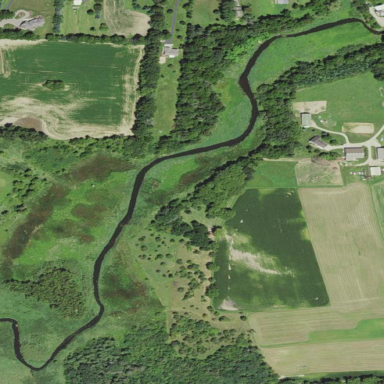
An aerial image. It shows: Wetland area.